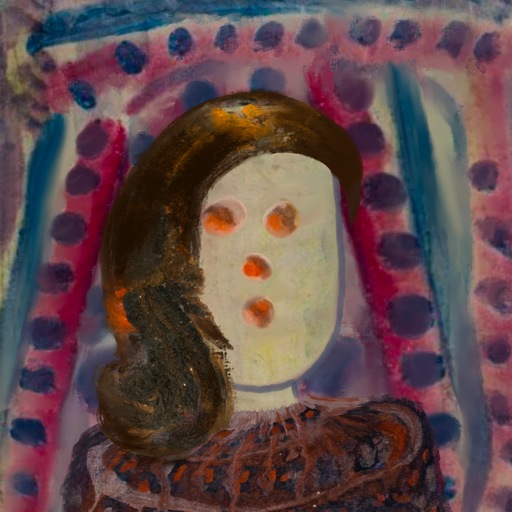
Background: HillGirl, Head And Neck Front: Hill_Girl, Face Front: Rupkatha, Bust: Hypocrite, Hair Front: Gypsy_Queen, Head Accessory: Blank, Second Necklace: Blank, Necklace: Blank, Baby: Blank